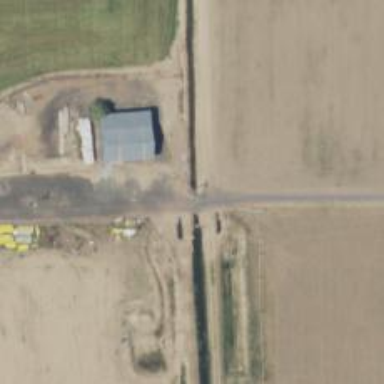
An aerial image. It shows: Culvert underpass for canal.